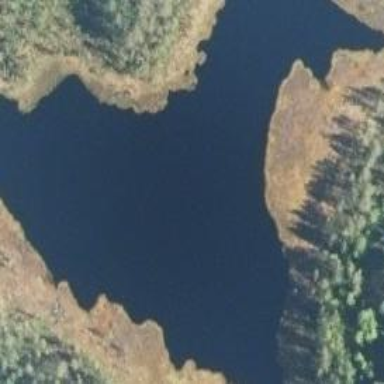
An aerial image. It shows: Serene lake.